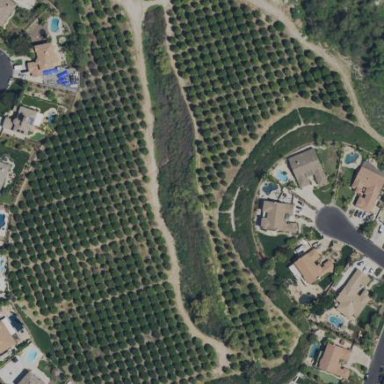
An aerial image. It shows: Orchard filled with citrus trees.